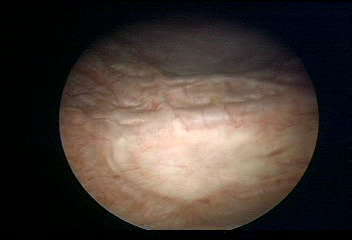
Modality: WLC
Class: Normal mucosa
Bladder cancer association: No